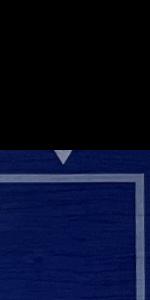
Label: Empty